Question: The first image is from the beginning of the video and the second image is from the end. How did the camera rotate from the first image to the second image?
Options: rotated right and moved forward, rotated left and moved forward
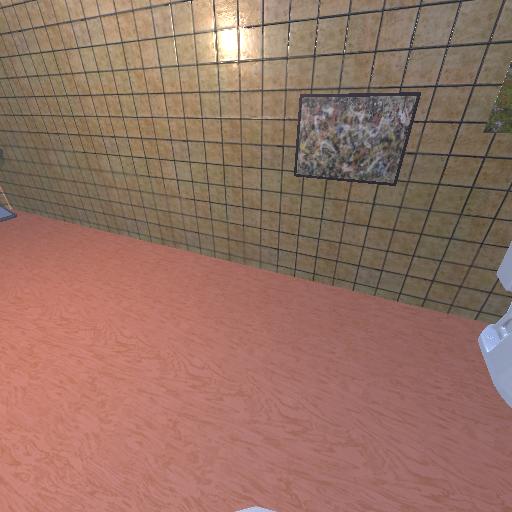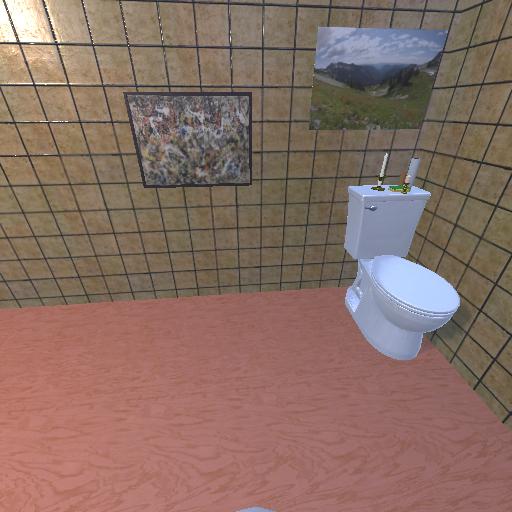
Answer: rotated right and moved forward